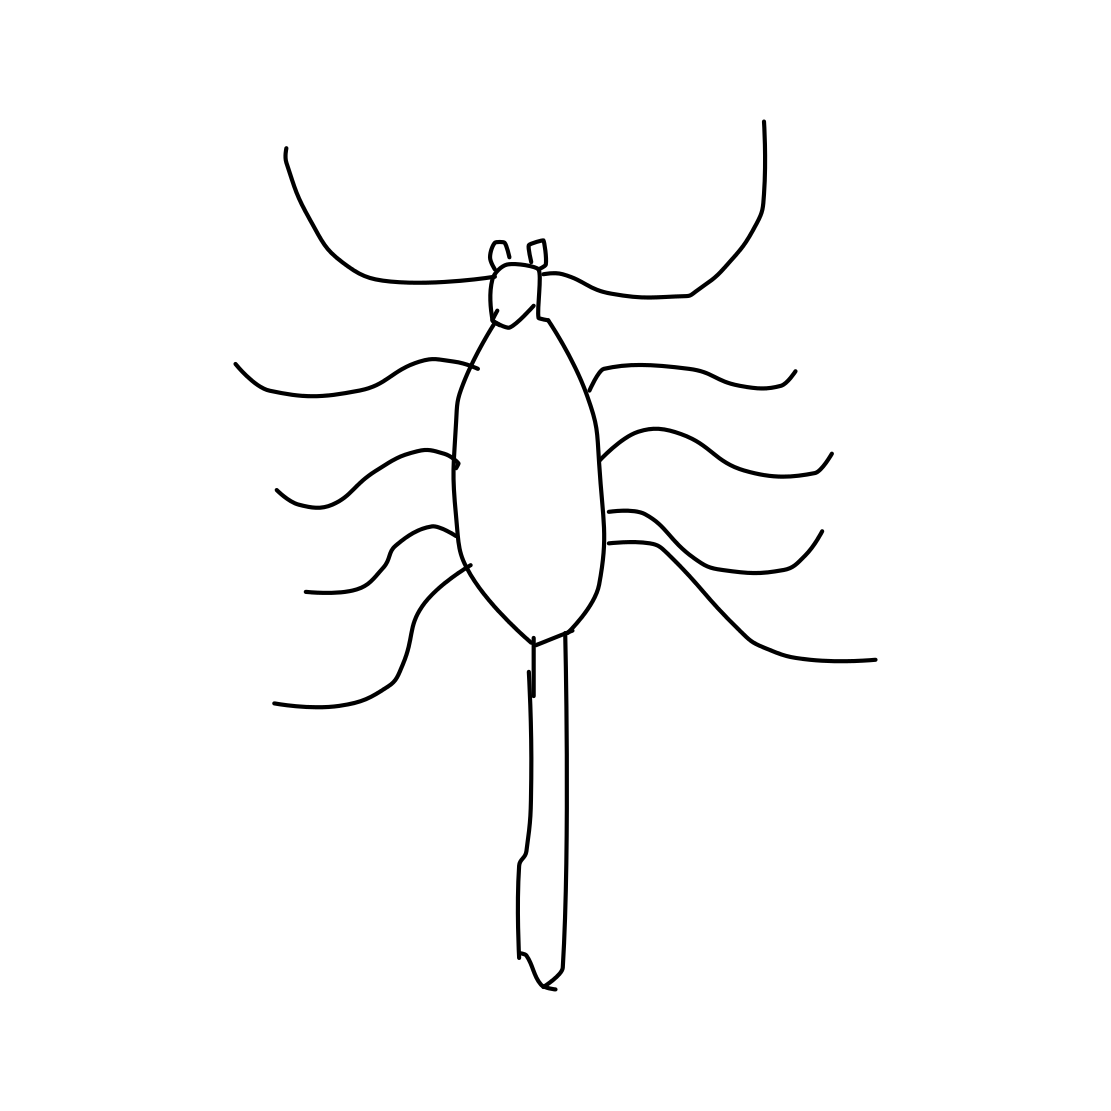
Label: scorpion